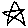
Label: star